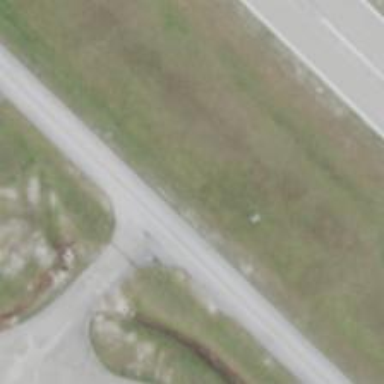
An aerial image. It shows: View of taxiway at the airport.